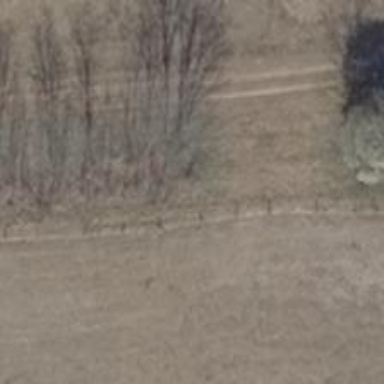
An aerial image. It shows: Row of deciduous broadleaved trees.